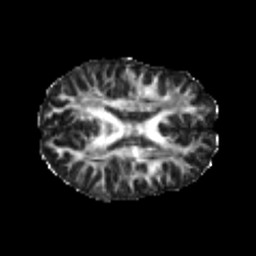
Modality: FA
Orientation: axial
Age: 22
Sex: female
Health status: healthy
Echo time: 0.074 s